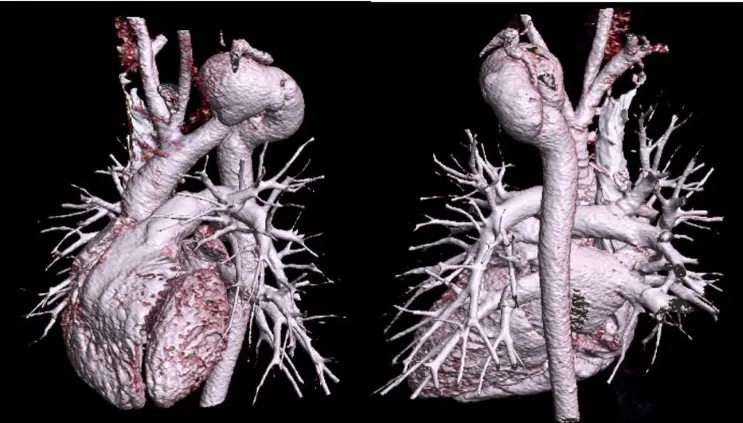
CT scan 3D reconstruction of the author's institutional cervical aortic arch case. 3D reconstructed CT scan showing the left-sided cervical aortic arch anatomy of the institutional patient included in the analysis.
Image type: radiology (ct)